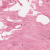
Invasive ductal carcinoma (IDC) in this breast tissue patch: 0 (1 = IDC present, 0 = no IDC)